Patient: sex M, age 56
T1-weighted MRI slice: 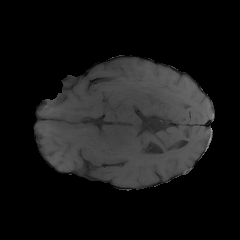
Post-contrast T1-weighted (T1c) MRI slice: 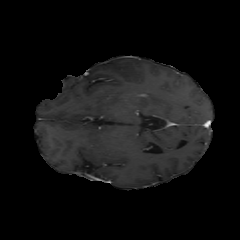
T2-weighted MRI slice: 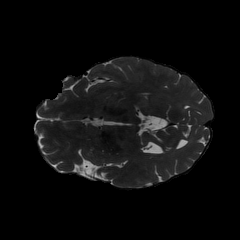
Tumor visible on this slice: no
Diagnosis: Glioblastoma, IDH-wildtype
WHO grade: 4